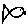
Label: fish